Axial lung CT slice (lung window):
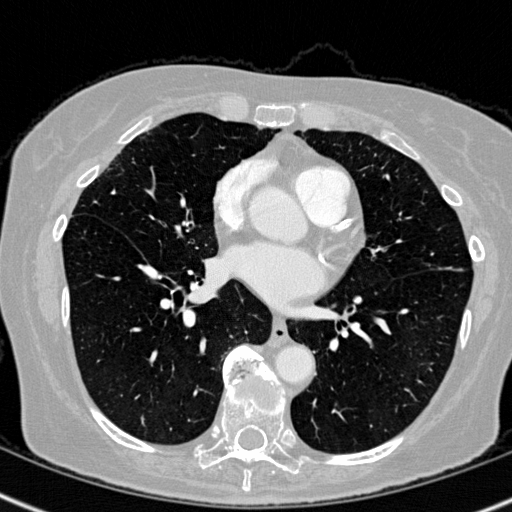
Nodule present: no